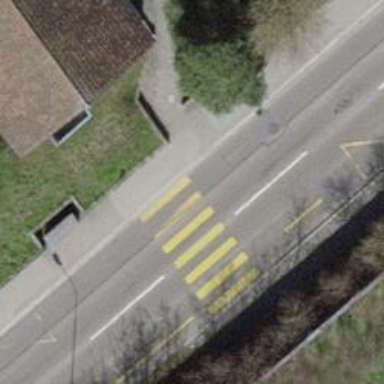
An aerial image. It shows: Marked crossing with zebra stripes on the road.